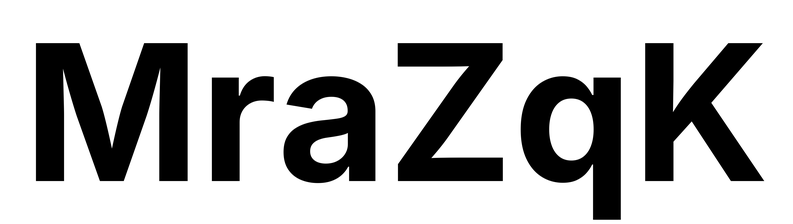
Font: Inter_Bold